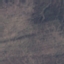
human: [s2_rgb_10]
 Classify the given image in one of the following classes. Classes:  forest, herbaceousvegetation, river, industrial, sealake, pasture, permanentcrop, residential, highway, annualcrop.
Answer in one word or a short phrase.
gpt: HerbaceousVegetation